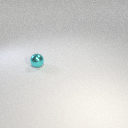
small cyan metal sphere